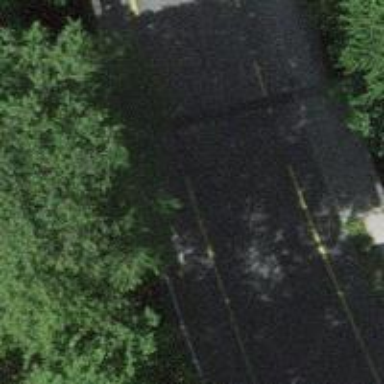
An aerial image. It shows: Secondary road with asphalt surface. It has cycle lane on the left and sidewalk running alongside.